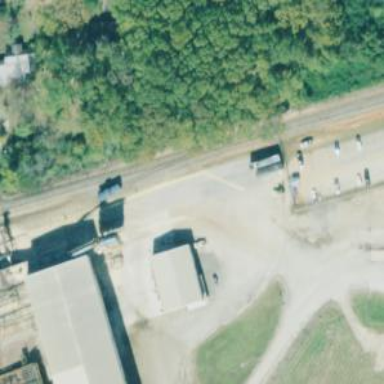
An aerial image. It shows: Railway spur junction.